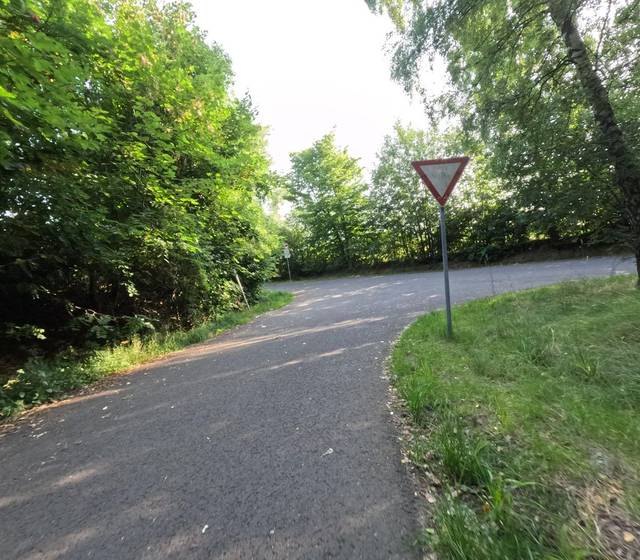
Region: Germany
Coordinates: 50.011, 12.06